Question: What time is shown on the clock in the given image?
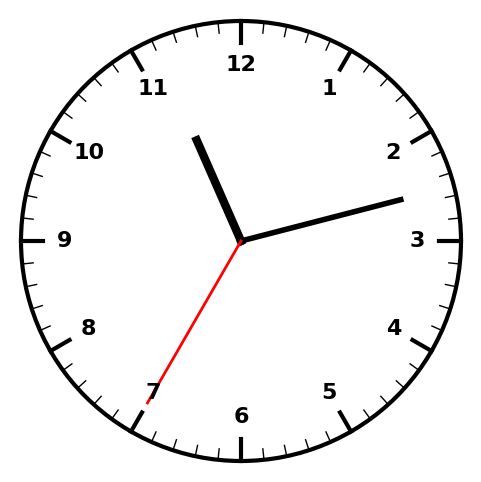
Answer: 11:12:35